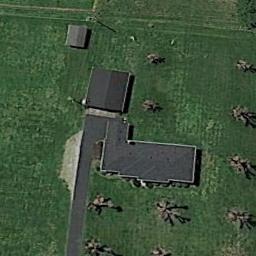
Label: residential